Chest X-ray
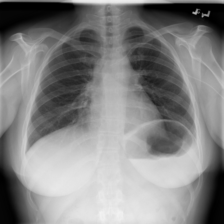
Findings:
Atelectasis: negative
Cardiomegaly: negative
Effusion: negative
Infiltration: negative
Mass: negative
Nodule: negative
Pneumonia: negative
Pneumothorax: negative
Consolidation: negative
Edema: negative
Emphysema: negative
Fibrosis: negative
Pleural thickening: negative
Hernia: negative